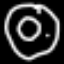
Label: donut